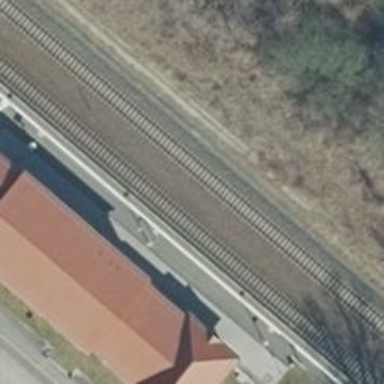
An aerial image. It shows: Stop position for public transport on the railway.